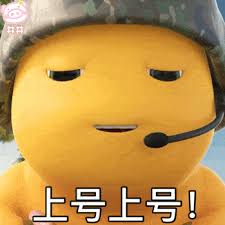
Label: nailong